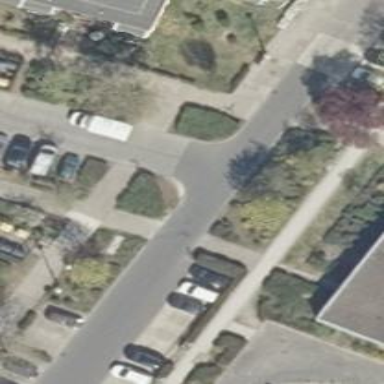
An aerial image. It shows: Unmarked road crossing.